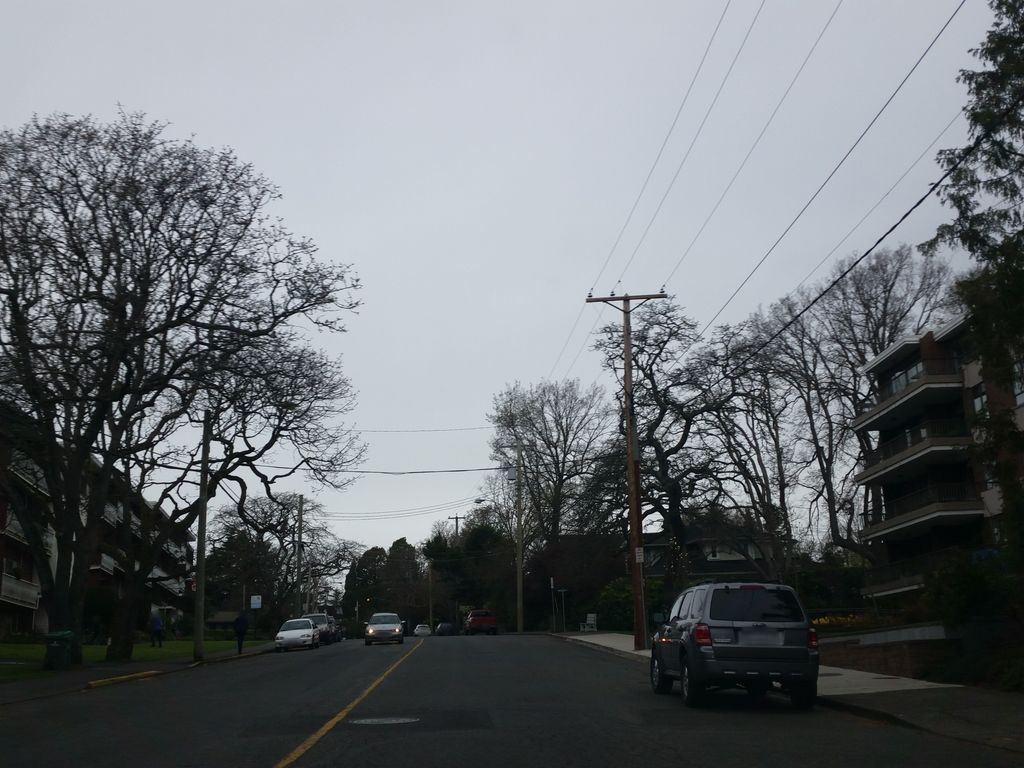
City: victoria